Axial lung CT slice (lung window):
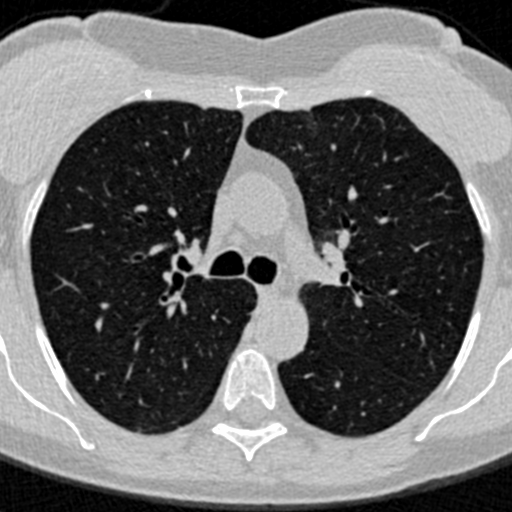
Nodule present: no